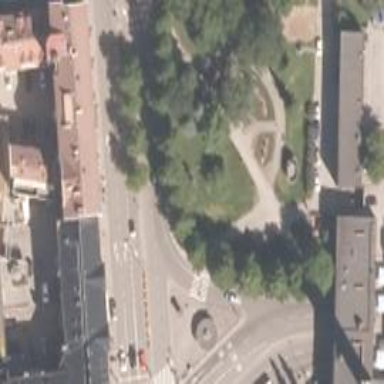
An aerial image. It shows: Historic memorial featuring sculpture.